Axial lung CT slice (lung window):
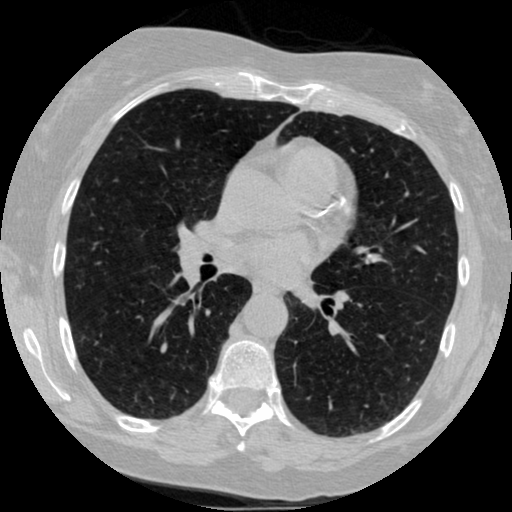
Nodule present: no